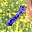
Label: 1